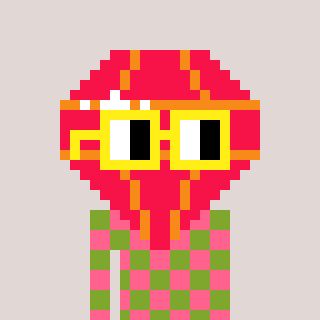
a pixel art character with square yellow glasses, a red diamond-shaped head and a slimegreen-colored body on a warm background